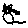
Label: cat